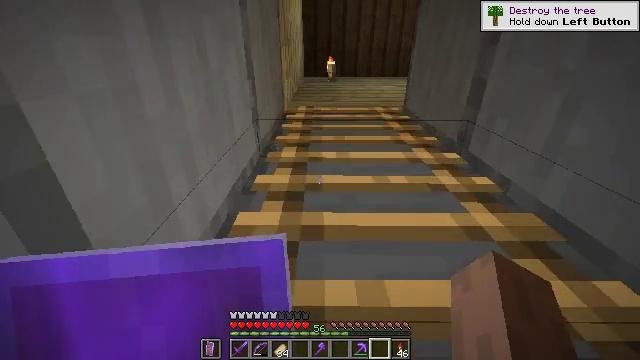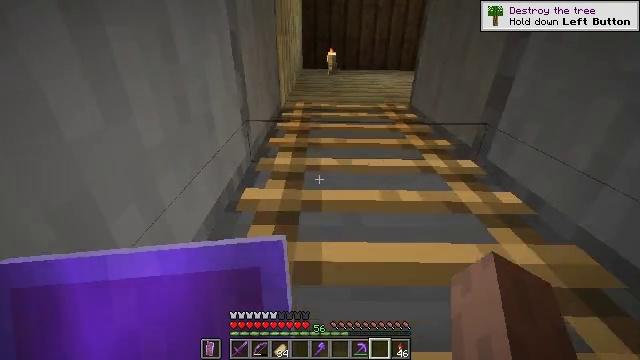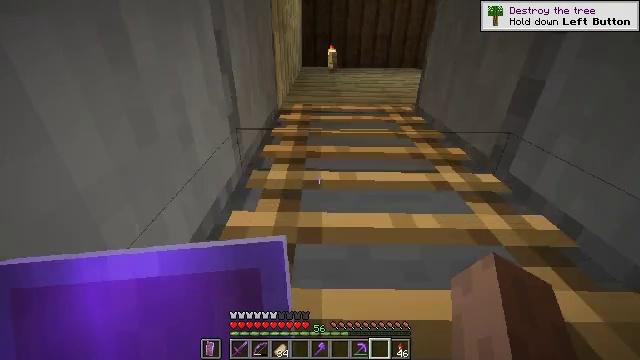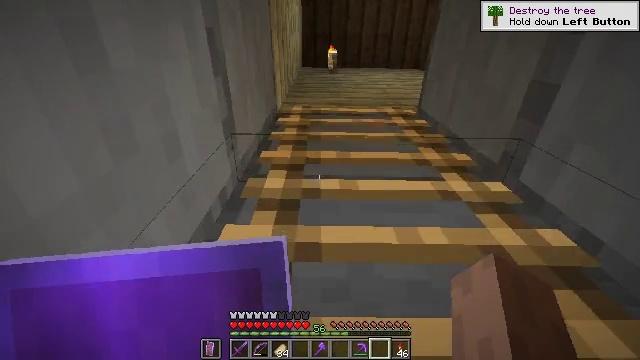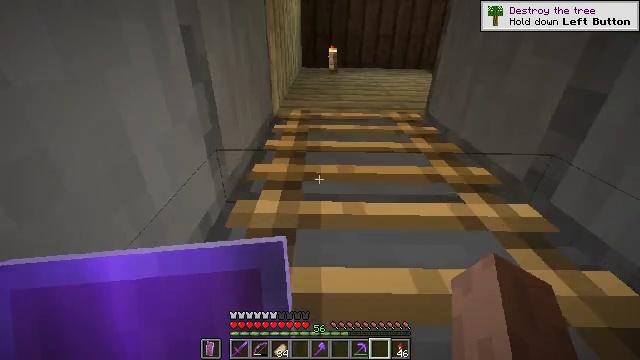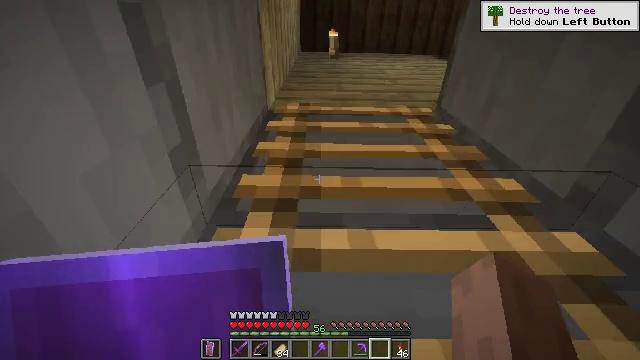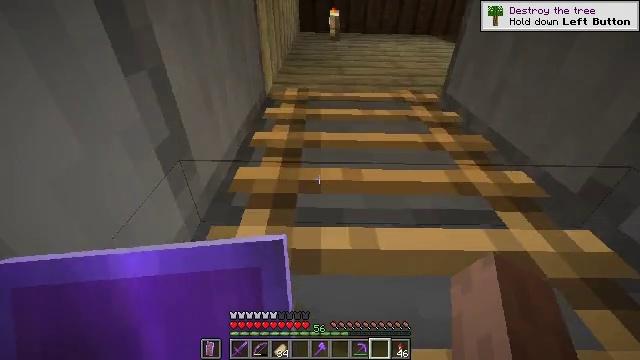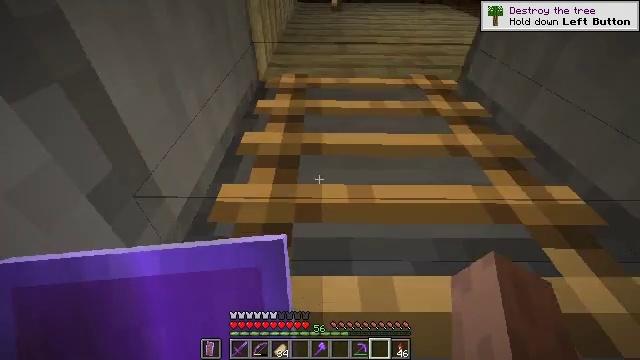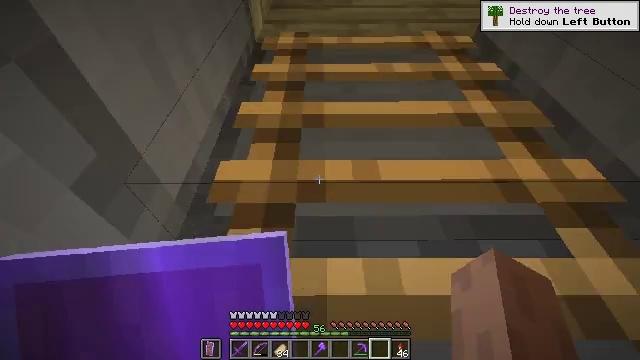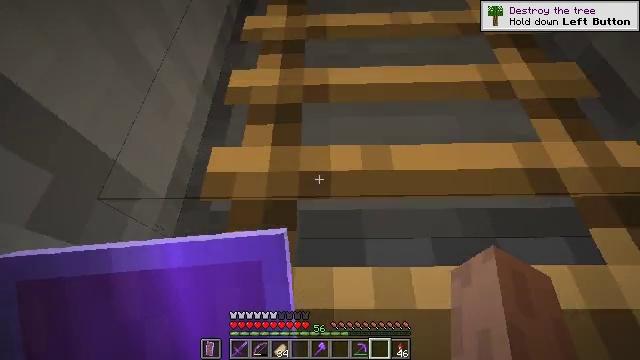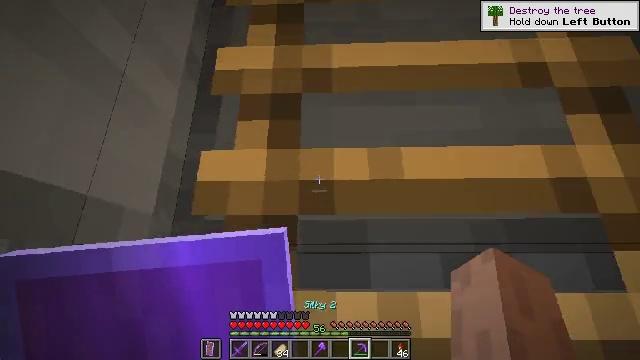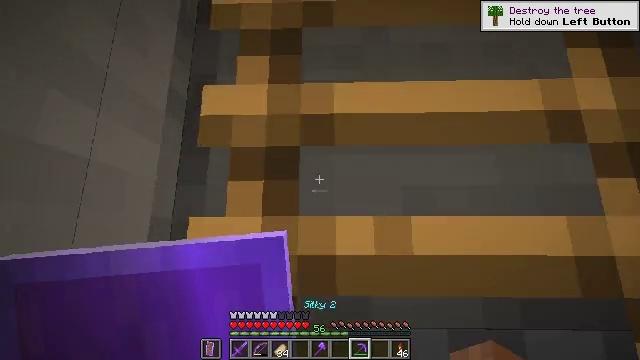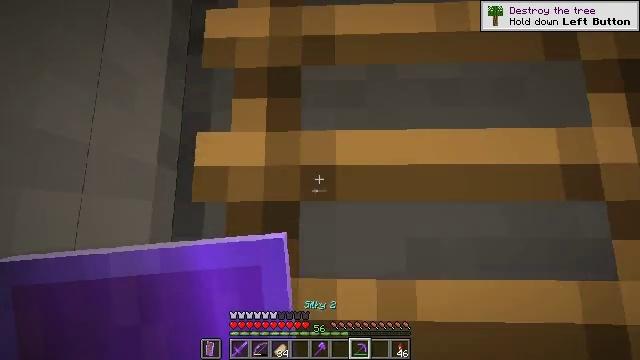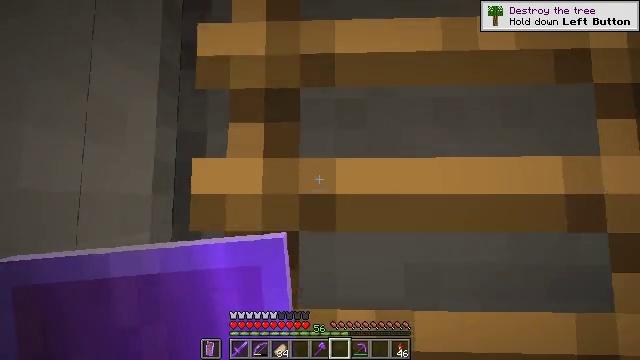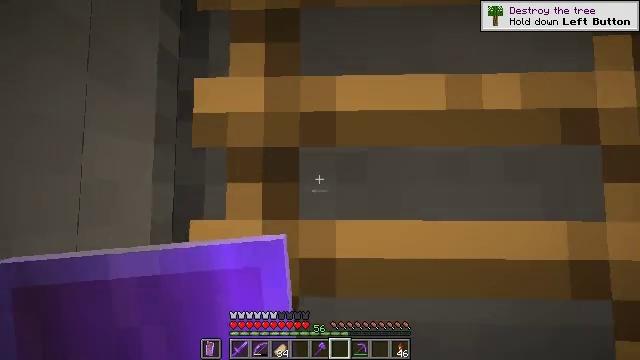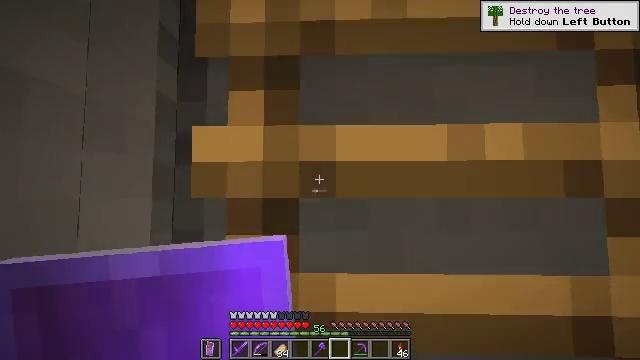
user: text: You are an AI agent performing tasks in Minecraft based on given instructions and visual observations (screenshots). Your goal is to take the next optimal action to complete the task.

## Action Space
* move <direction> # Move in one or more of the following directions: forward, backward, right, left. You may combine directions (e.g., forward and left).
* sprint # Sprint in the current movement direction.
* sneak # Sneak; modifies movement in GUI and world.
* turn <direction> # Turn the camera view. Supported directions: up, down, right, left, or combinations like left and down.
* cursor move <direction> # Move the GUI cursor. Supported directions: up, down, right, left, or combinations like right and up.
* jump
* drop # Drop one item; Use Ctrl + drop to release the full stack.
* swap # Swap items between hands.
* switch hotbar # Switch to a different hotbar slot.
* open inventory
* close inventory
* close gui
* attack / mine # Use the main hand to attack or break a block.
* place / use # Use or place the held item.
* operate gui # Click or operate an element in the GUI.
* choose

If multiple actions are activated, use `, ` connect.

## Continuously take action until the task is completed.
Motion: motion action
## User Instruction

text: Break the ladder to collect it.
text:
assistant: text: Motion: move forward, sprint, turn down
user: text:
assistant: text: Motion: move forward, sprint
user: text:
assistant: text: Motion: move forward, sprint
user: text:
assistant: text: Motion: move forward, sprint
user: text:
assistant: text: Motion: move forward, sprint, turn down
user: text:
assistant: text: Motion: move forward, sprint, turn down
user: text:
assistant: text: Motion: move forward, sprint, turn down
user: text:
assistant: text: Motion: move forward, sprint, turn down
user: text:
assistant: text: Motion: move forward, sprint, turn left and down
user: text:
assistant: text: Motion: move forward, sprint, turn down
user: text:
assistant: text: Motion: move forward, sprint, turn down
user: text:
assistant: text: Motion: move forward, sprint, turn down
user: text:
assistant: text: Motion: move forward, sprint, turn down
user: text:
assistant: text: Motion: move forward, sprint, turn down
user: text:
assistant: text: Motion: move forward, sprint
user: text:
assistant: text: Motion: move forward, sprint
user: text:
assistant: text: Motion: move forward, sprint
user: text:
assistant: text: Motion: move forward, sprint
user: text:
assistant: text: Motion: turn down
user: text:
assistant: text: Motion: turn down
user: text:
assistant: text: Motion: turn down
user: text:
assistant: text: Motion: no_op
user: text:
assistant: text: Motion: sneak
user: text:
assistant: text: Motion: sneak
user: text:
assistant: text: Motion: sneak
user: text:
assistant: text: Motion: sneak
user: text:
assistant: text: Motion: sneak
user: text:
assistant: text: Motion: sneak
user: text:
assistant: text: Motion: sneak
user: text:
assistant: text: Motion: sneak